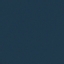
Land use / land cover class: SeaLake